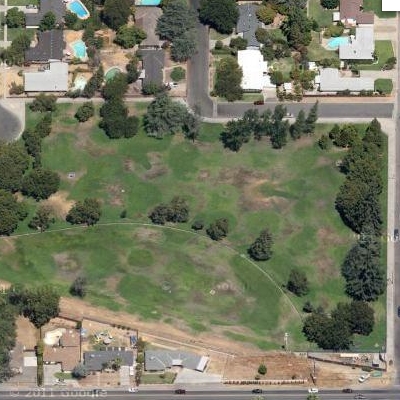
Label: aGrass